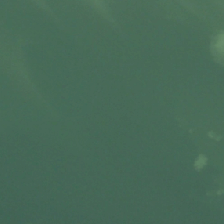
Land cover: lake_pond